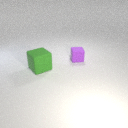
small purple rubber cube behind large green rubber cube